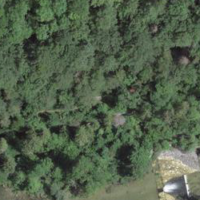
EUNIS habitat code: 41
Species observed at this site:
Petasites hybridus
Melittis melissophyllum
Acer pseudoplatanus